Interaction volume radius: 5 \u00c5
Interaction volume height: 10 \u00c5
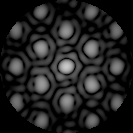
Disorder parameter: 0.22